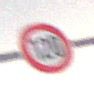
Verkehrszeichen: Geschwindigkeit120
Umgebung: Outdoor, Nature
Tageszeit: Night
Wetter: Clear
Licht: Natural
Jahreszeit: NotSpecified
Kontrast: LowContrast